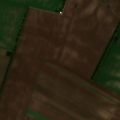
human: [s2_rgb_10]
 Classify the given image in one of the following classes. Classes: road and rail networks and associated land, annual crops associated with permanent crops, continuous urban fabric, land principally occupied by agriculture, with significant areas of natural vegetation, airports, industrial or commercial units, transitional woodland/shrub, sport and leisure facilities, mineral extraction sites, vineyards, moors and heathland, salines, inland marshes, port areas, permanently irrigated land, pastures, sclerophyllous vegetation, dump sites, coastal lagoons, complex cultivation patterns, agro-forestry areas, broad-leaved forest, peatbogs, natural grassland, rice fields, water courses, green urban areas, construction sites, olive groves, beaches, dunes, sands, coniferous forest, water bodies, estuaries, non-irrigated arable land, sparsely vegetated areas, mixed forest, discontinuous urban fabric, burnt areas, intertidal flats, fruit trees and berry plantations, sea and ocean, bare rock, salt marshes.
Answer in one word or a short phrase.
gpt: non-irrigated arable land